高三 · 计数
某同学用收集到的 6 组数据对 $\left(x_{i}, y_{i}\right)(i=1,2,3,4,5,6)$ 制作成如图所示的散点图(点旁的数据为该点坐标), 并由最小二乘法计算得到回归直线 $l$ 的方程为 $\hat{y}=b x+a$ ，相关系数为 $r$. 现给出以下 3 个结论:

(1) $r>0 ;$

(2)直线 $l$ 恰好过点 $D$;

(3) $\hat{b}>1$.

其中正确结论是（ ）
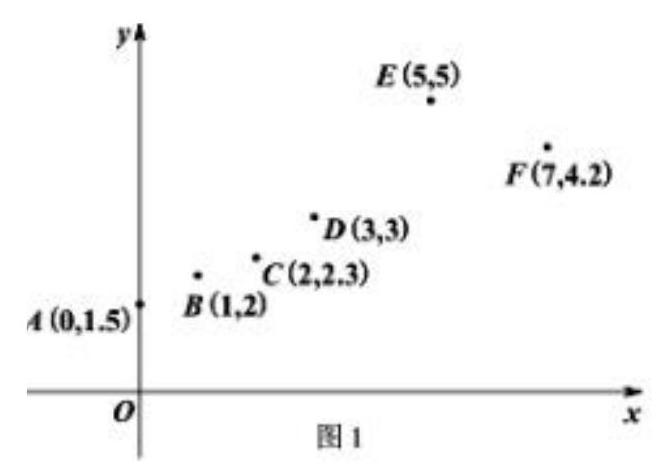
A. (1)(2) B. (1)(3) C. (2)(3) D. (1)(2)(3)
答案: A
解析: 答案:A

【解析】对于(1), 结合图像知, 从左到右各点是上升排列的，是正相关， $r>0$, 故(1)正确，

对于(2), $\because \bar{x}=\frac{1}{n} \sum_{i=1}^{n} x_{i}, \bar{y}=\frac{1}{n} \sum_{i=1}^{n} y_{i}$, $\bar{x}=\frac{1}{6} \times(0+1+2+3+5+7)=3, \quad \bar{y}=\frac{1}{6} \times(